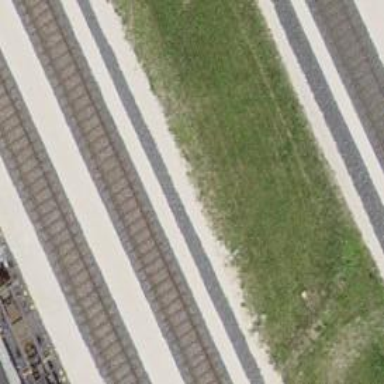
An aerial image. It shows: Yard with single track.